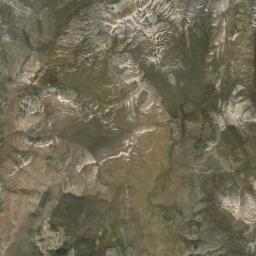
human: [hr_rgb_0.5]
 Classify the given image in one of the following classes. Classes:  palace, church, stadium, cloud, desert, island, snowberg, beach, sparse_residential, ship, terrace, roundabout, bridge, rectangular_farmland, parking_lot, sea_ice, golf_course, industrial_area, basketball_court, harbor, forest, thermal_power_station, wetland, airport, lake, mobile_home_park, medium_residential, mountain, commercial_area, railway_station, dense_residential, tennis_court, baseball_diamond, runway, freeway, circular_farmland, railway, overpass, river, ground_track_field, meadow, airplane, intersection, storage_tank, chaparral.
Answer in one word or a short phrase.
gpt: mountain